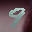
Label: 9